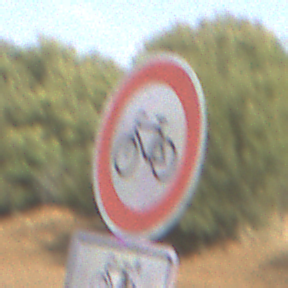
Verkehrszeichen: VerbotRadverkehr
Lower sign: EinspurigeFahrzeugeFrei6
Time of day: MorningAfternoon
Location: Outdoor (Nature)
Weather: PartlyCloudy
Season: NotSpecified
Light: Natural